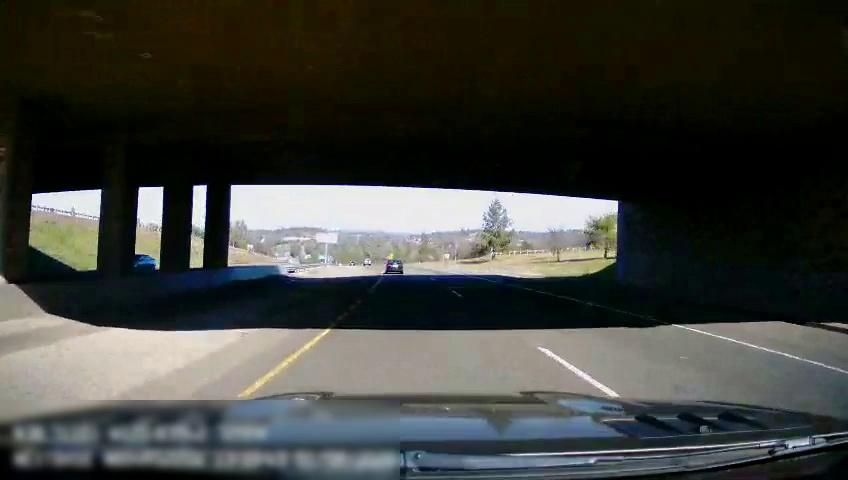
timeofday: Day
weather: Sunny
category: Drivable Space
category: Vehicles | Car
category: Vehicles | Car
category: Vehicles | SUV
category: Lanes | Current Lane
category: Lanes | Current Lane
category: Lanes | Alternate Lane